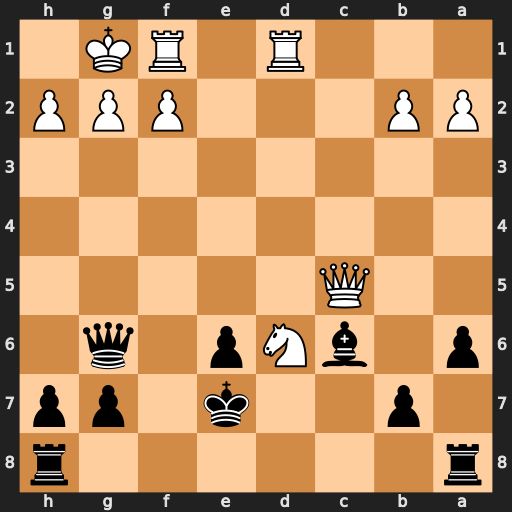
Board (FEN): r6r/1p2k1pp/p1bNp1q1/2Q5/8/8/PP3PPP/3R1RK1
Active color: b
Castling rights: -
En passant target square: -
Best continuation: Qxg2#